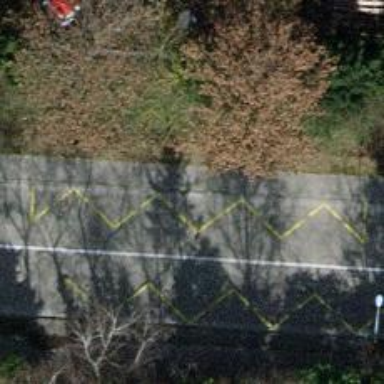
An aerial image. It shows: Bus stop along the road.